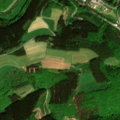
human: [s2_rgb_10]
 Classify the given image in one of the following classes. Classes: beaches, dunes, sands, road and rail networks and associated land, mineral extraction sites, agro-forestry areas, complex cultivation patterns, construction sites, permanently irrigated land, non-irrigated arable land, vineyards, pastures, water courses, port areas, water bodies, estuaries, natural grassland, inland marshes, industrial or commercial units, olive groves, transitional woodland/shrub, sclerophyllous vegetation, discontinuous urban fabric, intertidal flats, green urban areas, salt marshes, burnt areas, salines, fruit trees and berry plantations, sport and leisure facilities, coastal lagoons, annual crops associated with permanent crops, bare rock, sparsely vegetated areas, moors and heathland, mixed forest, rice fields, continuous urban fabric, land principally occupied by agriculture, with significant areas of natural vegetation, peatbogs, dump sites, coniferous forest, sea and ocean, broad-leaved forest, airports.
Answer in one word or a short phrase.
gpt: complex cultivation patterns, land principally occupied by agriculture, with significant areas of natural vegetation, broad-leaved forest, coniferous forest, mixed forest